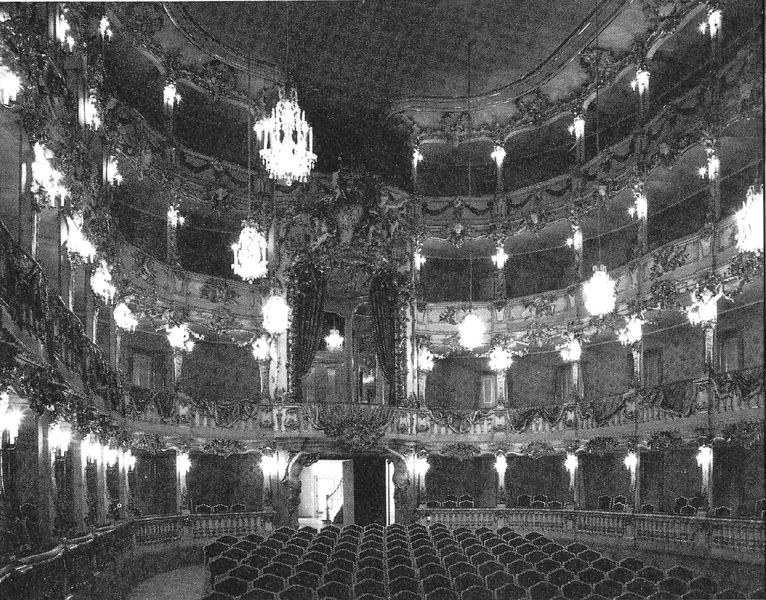
Titel: Residenztheater von Cuvilliés in München, nach fast vollständiger Zerstörung durch Bomben 1944 wiederaufgebaut
Künstler: Francois de Cuvilliés
Standort: München, Residenztheater (EU - D - B)
Schlagwörter: weiß, grau, lampen, raum, schwarz, stühle, gebäude, ornament, architektur, barock, innenraum, vorhang, brüstung, decke, bühne, konzert, oper, theater, rokoko, parkett, empore, rang, saal, figuren, gestühl, leuchter, lüster, stuck, galerie, galerien, logen, ränge, zuschauerraum, foto, fotografie, photographie, münchen, balustrade, schwarzweiss, photo, portal, manierismus, historismus, etagen, schauspielhaus, konzertsaal, sitzreihen, thater, draperien, cuvilliés, ehrenloge, zuseher, #parkett